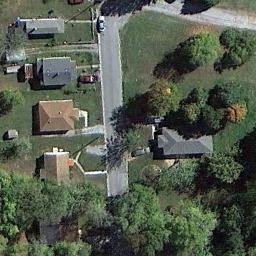
Label: residential